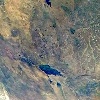
Label: land